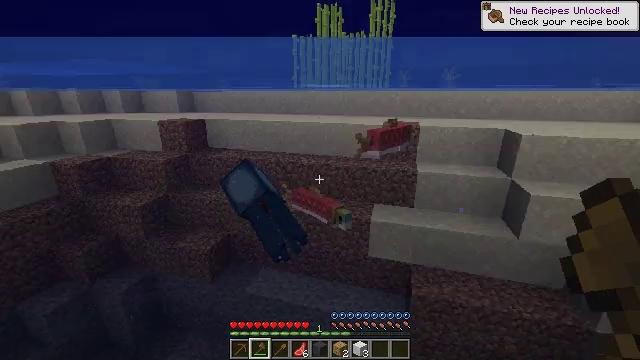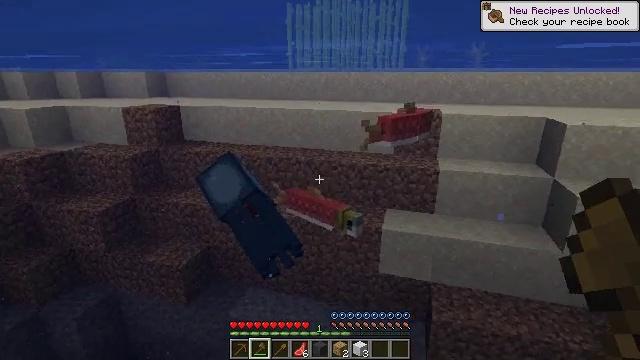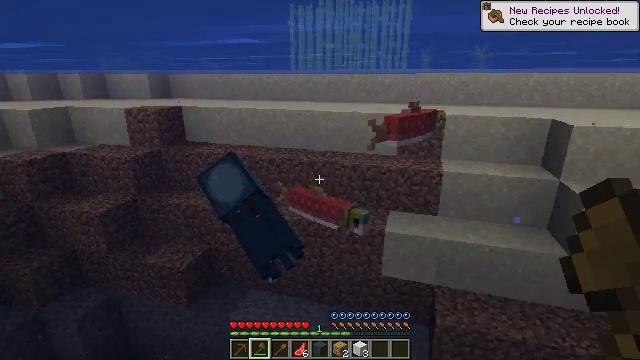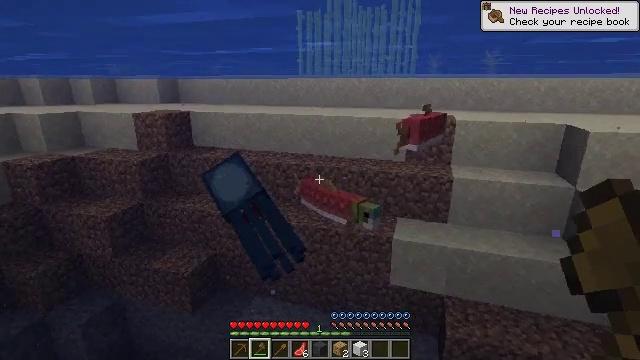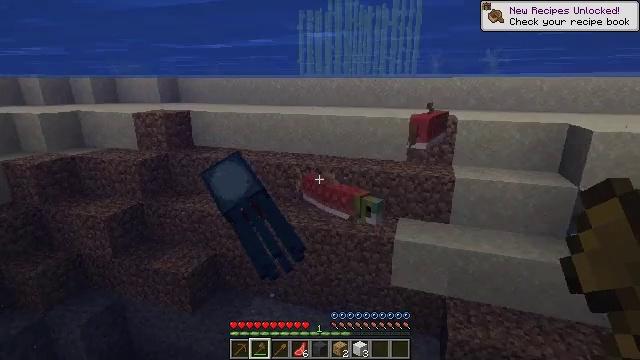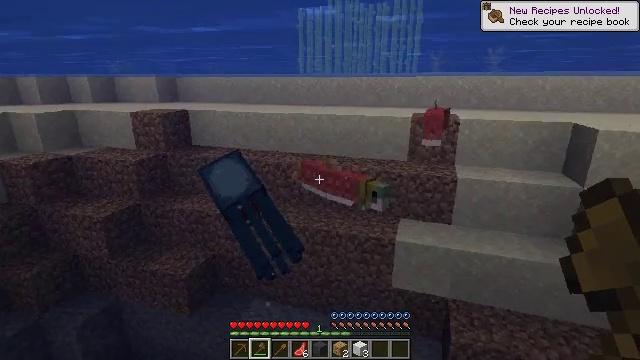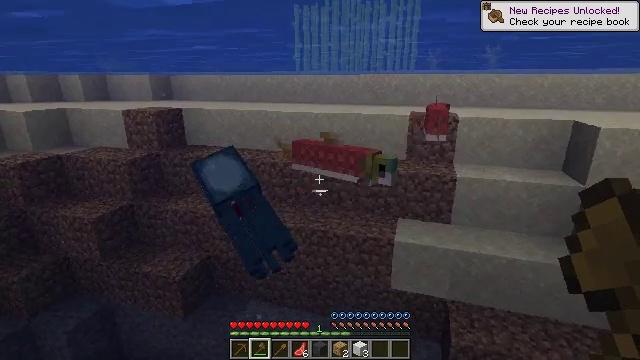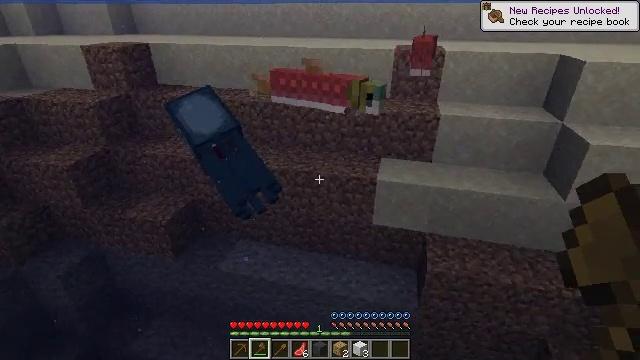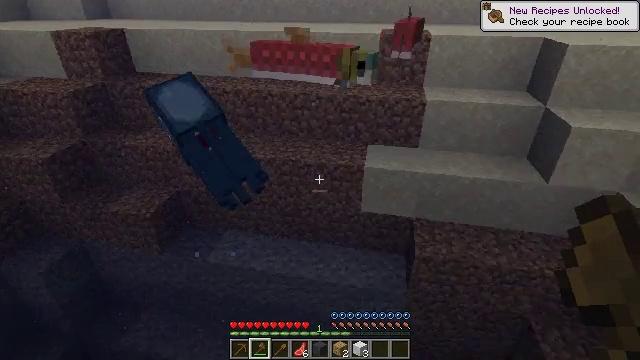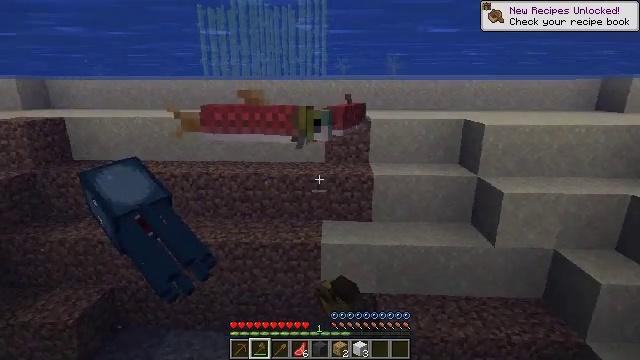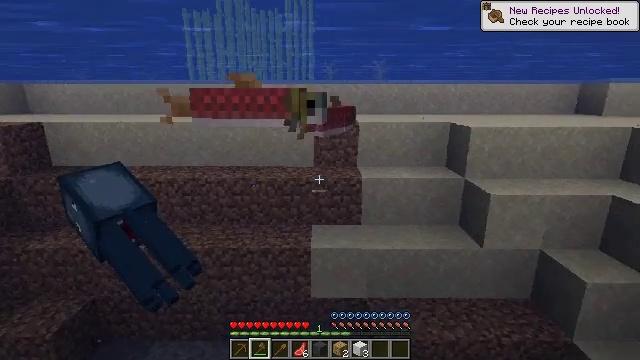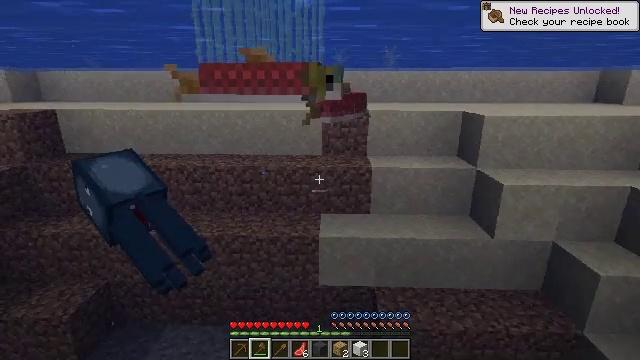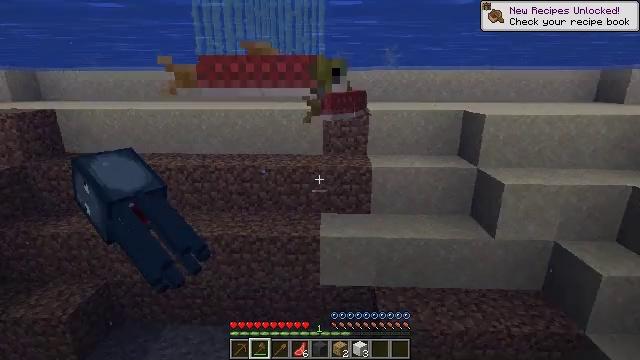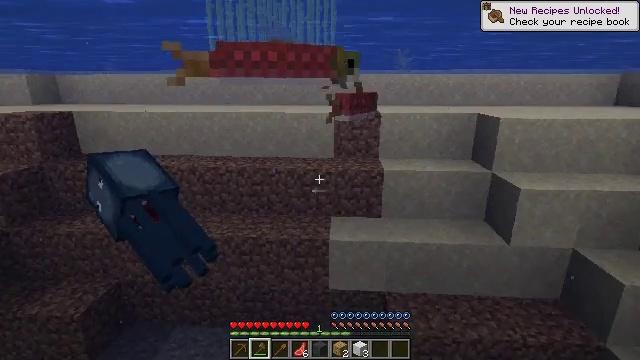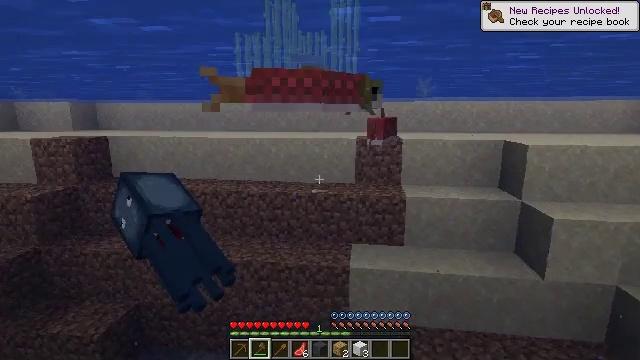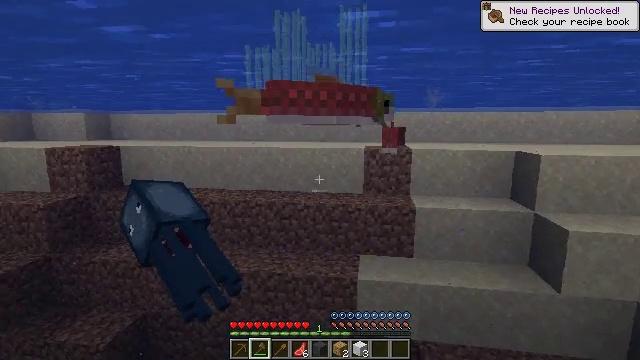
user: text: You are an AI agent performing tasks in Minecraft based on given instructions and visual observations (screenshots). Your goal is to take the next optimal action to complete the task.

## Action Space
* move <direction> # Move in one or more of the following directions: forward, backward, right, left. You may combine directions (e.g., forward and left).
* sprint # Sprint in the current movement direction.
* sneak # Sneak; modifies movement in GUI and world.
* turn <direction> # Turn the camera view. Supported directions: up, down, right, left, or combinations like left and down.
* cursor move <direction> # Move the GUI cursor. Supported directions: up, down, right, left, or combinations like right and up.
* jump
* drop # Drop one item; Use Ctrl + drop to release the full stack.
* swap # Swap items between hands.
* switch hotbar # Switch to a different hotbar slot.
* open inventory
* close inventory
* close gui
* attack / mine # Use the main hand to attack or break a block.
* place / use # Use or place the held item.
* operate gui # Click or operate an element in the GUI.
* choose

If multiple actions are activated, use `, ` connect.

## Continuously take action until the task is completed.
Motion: motion action
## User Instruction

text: Kill aquatic mobs.
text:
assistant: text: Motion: move forward
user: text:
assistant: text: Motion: move forward
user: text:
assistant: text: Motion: move forward, turn left and up
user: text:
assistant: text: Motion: move forward
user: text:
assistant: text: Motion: move forward
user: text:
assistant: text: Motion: move forward
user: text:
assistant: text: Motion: turn right and down
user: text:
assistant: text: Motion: turn right and down, attack / mine
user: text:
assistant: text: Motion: turn right and up, attack / mine
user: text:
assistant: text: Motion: turn right
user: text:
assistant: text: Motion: turn left and down
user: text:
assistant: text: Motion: no_op
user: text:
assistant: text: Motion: turn left
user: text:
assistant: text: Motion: turn left and up
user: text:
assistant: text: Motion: move forward, turn left and up
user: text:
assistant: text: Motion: move forward, turn up
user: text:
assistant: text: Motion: move forward, turn right and up
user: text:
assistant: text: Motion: move forward, turn up, attack / mine
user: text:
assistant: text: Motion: move forward, turn up, attack / mine
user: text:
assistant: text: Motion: move forward, attack / mine
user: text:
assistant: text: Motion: turn right and down
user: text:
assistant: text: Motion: no_op
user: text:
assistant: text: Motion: turn right
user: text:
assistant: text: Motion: turn right and down
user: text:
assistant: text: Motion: turn down
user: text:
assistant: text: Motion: turn right and down
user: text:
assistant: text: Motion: no_op
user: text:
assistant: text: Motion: turn right and down
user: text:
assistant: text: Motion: turn right and down, attack / mine
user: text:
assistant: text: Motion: attack / mine